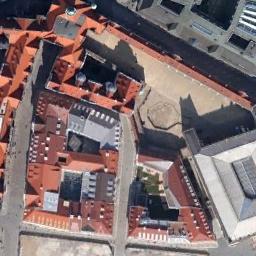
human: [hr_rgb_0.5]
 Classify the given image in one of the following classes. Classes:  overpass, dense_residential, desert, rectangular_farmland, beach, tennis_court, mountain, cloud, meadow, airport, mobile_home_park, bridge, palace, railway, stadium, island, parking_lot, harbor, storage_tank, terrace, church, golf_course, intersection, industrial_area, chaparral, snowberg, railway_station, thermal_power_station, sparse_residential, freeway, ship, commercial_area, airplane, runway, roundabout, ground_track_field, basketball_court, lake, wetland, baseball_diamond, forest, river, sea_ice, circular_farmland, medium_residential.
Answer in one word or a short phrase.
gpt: palace